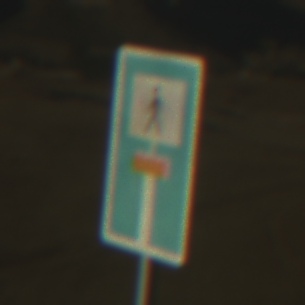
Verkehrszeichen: SackgasseFussgaengerDurchlaessig
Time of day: SunriseSunset
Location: Outdoor (Nature)
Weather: Clear
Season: NotSpecified
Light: Natural